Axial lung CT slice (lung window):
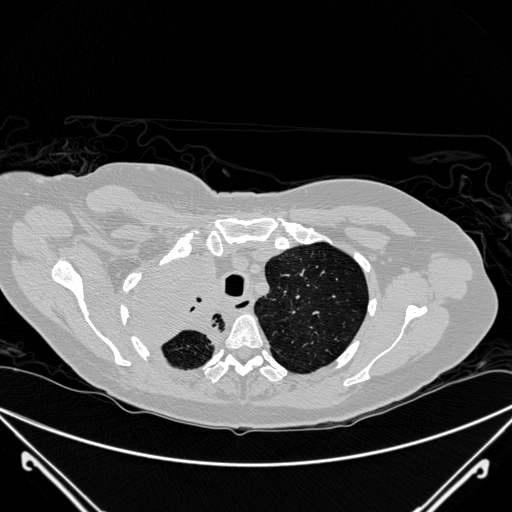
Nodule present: no